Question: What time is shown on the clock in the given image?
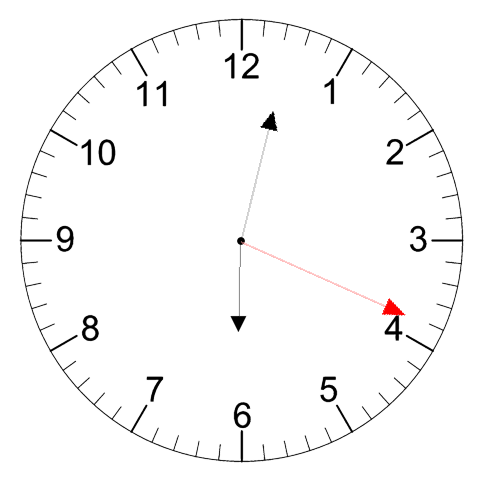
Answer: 06:02:19